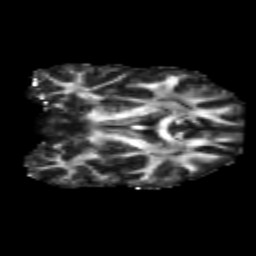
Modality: FA
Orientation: coronal
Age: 21
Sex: female
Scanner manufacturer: siemens
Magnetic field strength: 3 T
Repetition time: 1.8 s
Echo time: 0.07 s